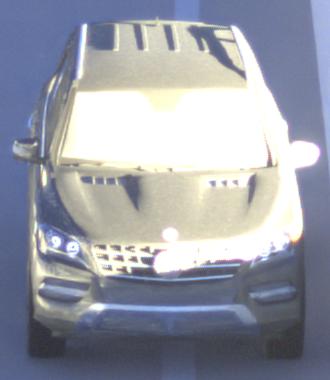
Make: Mercedes-Benz
Model: ML 350
Detailed model: M-Class (166)
Model produced from: 2011/11
Model produced until: 2014/10
Doors: 5
Color: gray
Road condition: dry road
Daytime: sunrise or sunset
Contrast: low contrast